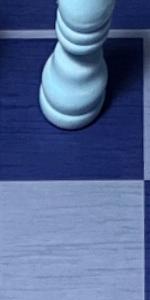
Label: Empty